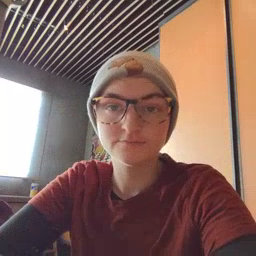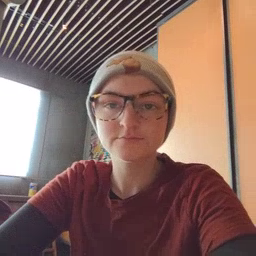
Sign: awake